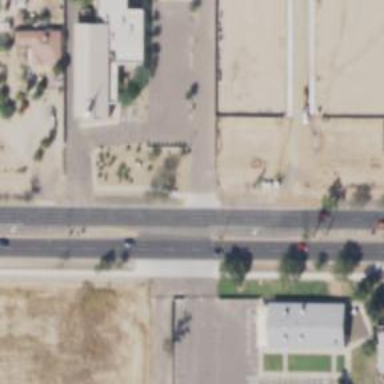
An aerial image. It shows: Secondary link road with asphalt surface.